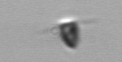
Label: Pyramimonas